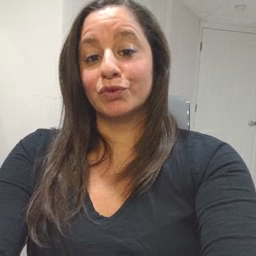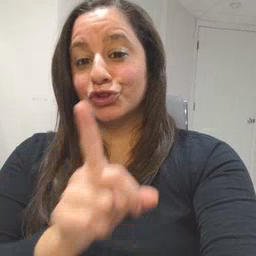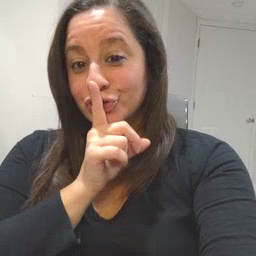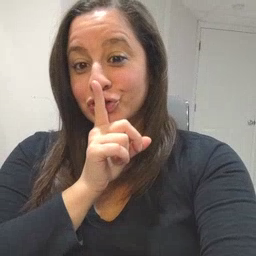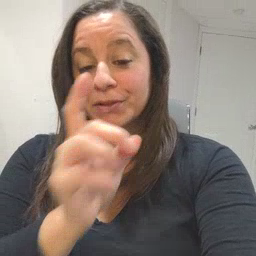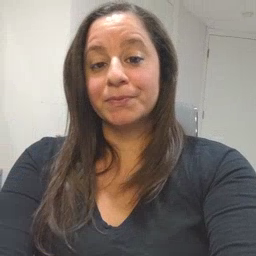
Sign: shhh